Question: I am using JMX Logger for monitoring java web application.MBean Server connect successfully and i see logs in JMX logger LoggerConsole but i dont know how to use Filter Expression in loggerconsole.
this is my configuration file
'''
<?xml version="1.0" encoding="UTF-8" ?>
<!DOCTYPE log4j:configuration SYSTEM "log4j.dtd">
<log4j:configuration xmlns:log4j="http://jakarta.apache.org/log4j/">
<appender name="console" class="org.apache.log4j.ConsoleAppender">
<param name="Target" value="System.out"/>
<layout class="org.apache.log4j.PatternLayout">
<param name="ConversionPattern" value="%d{ISO8601}%-5p %c{1} - %m%n"/>
</layout>
</appender>
<appender name="jmxlogger" class="jmxlogger.integration.log4j.JmxLogAppender">
<param name="Threshold" value="ALL"/>
<param name="ObjectName" value="jmxlogger:type=LogEmitter"/>
<param name="MBeanServer" value="platform"/>
<layout class="org.apache.log4j.PatternLayout">
<param name="ConversionPattern" value="%d{ISO8601} %-5p %c{1} - %m%n"/>
</layout>
</appender>
<root>
<priority value ="DEBUG" />
<appender-ref ref="console" />
<appender-ref ref="jmxlogger" />
</root>
</log4j:configuration>
'''

now my question is i want to filter trough raw data for example what i will do?
please help me
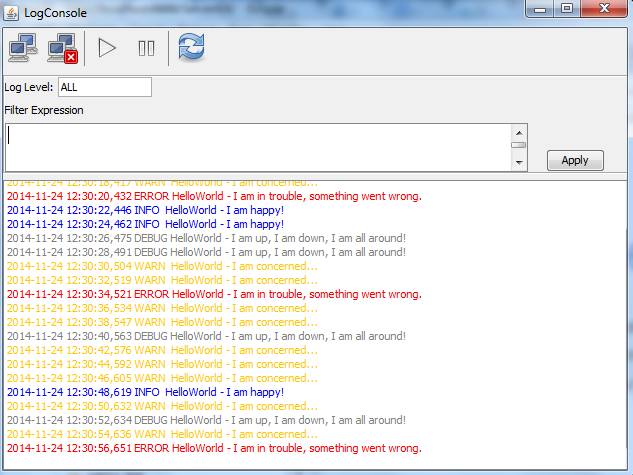
Answer: According to the Wiki of <URL> operator can be useful. Then your 'appender' would be as follows:
'''
<appender name="jmxlogger" class="jmxlogger.integration.log4j.JmxLogAppender">
<param name="FilterExpression" value="rawMessage contains 'I am happy!'"/>
<param name="Threshold" value="ALL"/>
<param name="ObjectName" value="jmxlogger:type=LogEmitter"/>
<param name="MBeanServer" value="platform"/>
<layout class="org.apache.log4j.PatternLayout">
<param name="ConversionPattern" value="%d{ISO8601} %-5p %c{1} - %m%n"/>
</layout>
</appender>
'''
---
1. A quick guide on how to use JmxLogger, https://code.google.com/p/jmx-logger/wiki/JmxLoggerUsage